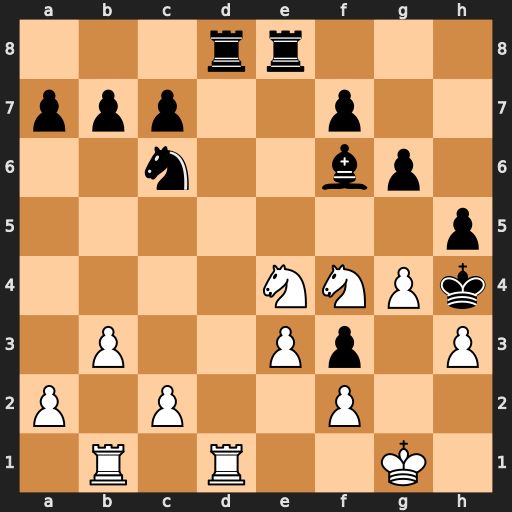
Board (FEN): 3rr3/ppp2p2/2n2bp1/7p/4NNPk/1P2Pp1P/P1P2P2/1R1R2K1
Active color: w
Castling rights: -
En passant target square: -
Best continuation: Nxf6 Rxd1+ Rxd1